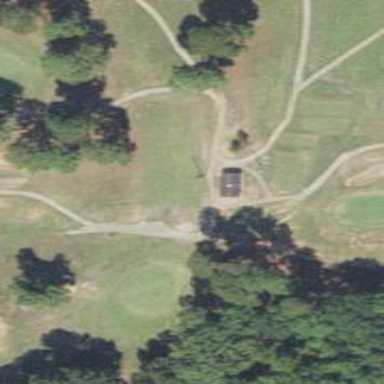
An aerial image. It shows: Golf cartpath that is also road path.